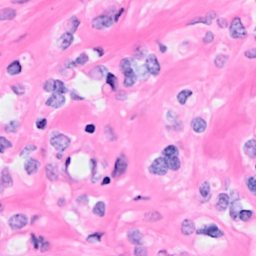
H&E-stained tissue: Breast